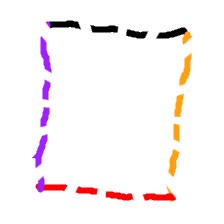
Shape: rectangle